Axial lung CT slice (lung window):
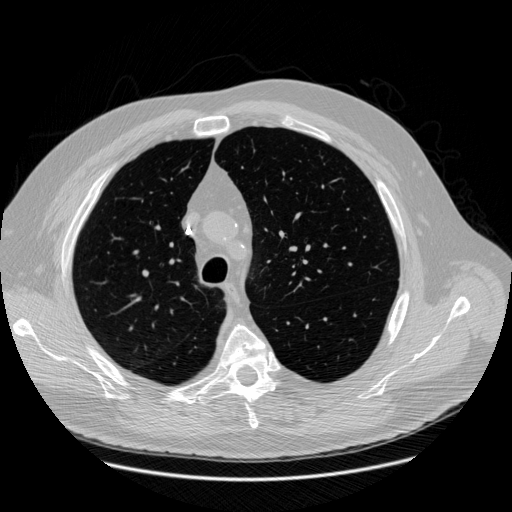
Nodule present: no